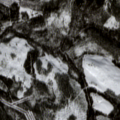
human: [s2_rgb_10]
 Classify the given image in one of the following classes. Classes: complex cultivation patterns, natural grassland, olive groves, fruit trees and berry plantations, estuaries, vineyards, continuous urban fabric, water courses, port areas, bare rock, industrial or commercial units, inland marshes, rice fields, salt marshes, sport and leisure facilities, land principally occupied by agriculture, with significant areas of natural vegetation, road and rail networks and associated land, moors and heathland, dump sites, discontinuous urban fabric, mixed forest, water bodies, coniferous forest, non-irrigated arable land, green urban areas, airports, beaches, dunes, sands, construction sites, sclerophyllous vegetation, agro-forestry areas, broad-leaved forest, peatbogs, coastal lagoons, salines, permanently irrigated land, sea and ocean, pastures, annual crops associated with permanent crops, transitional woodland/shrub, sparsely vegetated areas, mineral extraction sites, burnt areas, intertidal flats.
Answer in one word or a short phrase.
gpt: coniferous forest, mixed forest